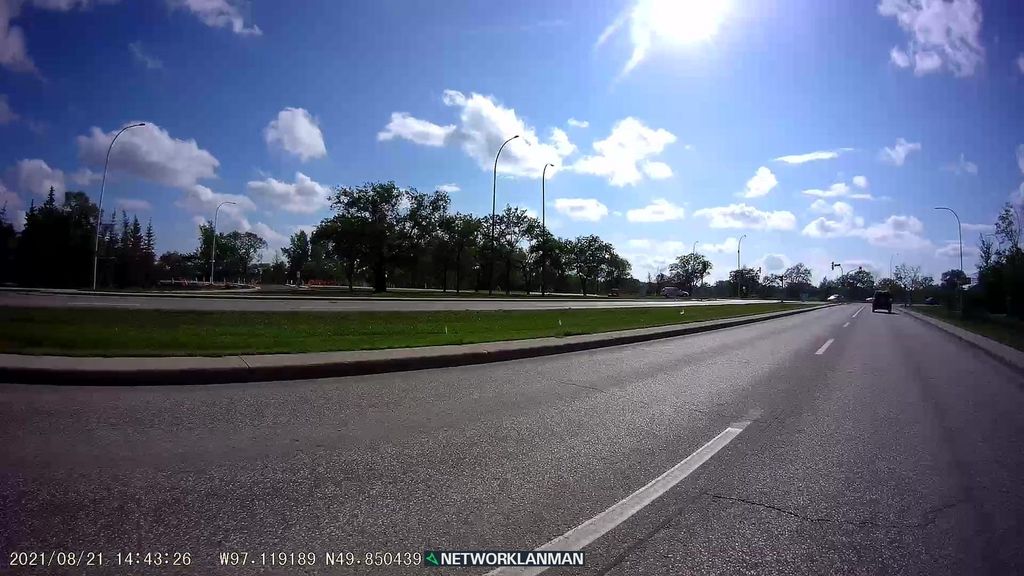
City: winnipeg